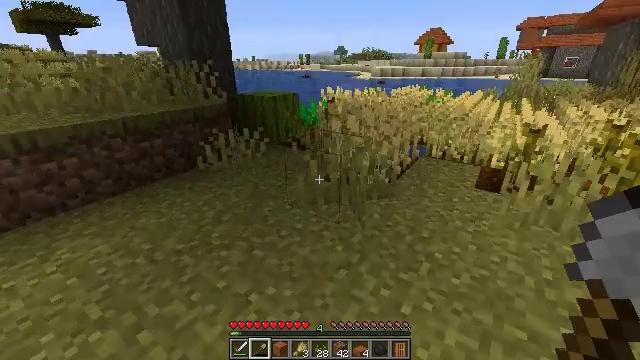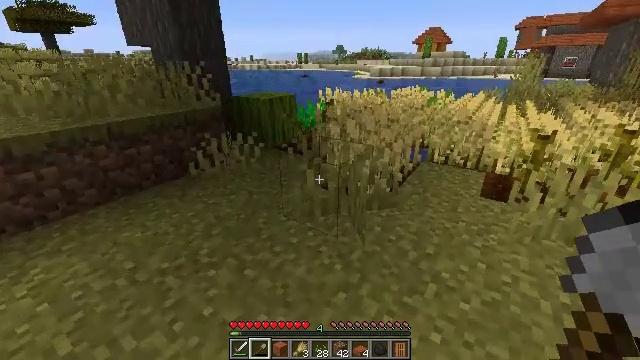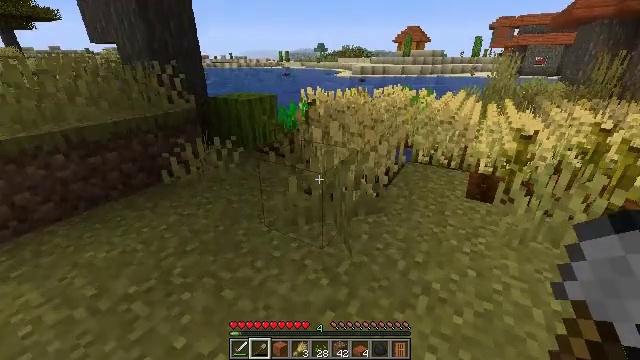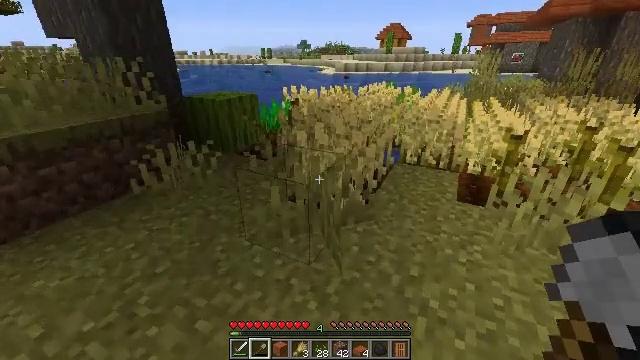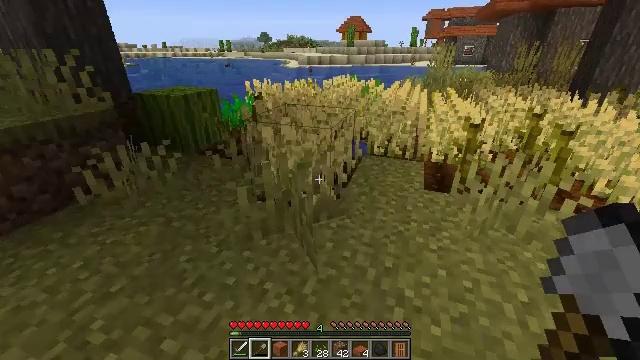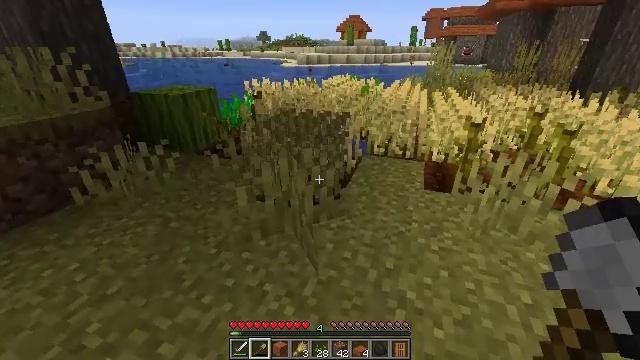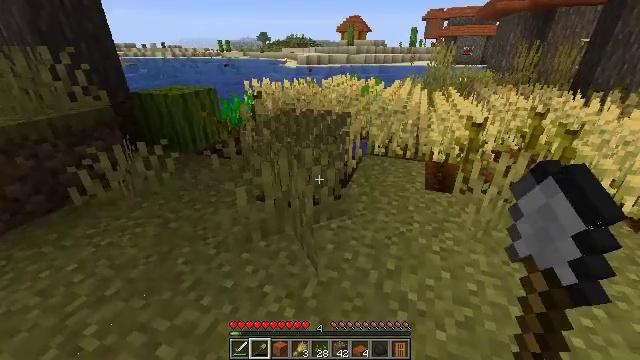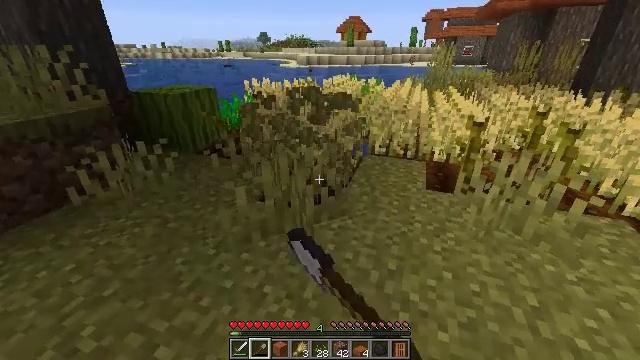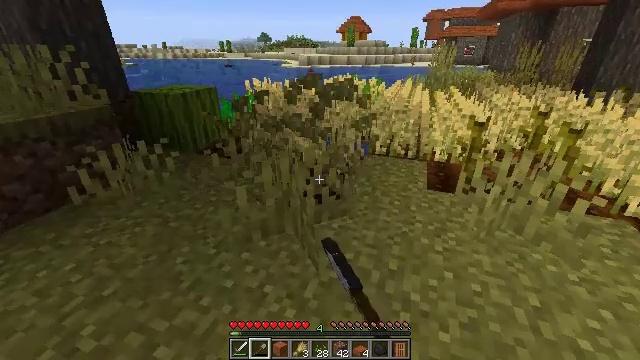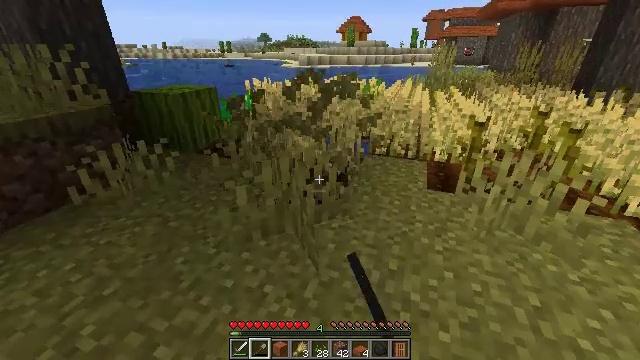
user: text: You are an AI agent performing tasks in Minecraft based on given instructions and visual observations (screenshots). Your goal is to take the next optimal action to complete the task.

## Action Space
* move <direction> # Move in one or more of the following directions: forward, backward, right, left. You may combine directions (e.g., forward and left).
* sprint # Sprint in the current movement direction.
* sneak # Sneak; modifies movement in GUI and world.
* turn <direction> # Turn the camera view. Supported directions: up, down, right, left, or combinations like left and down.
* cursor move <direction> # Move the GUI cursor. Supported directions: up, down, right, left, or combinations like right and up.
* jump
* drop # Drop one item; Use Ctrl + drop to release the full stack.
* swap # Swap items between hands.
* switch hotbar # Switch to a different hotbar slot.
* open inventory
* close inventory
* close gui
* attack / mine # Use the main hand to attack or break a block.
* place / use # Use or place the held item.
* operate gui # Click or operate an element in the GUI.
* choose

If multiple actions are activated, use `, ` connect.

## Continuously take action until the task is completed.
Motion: motion action
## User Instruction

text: Gather wheat by left-clicking on it.
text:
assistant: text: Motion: move forward
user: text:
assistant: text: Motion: move forward, turn right
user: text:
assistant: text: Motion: turn right
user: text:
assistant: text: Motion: turn right and down
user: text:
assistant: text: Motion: attack / mine
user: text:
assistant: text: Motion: attack / mine
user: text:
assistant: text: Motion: attack / mine
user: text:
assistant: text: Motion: attack / mine
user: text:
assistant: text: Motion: no_op
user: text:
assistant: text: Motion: no_op